Field crop: maize
Growth stage: 2
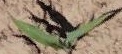
Species: maize